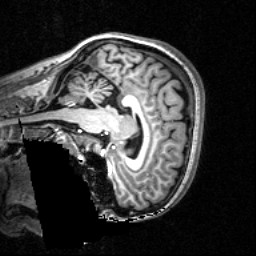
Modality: T1w
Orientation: sagittal
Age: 23
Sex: female